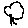
Label: tree